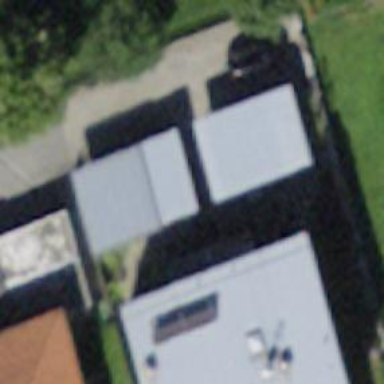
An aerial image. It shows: Garage.